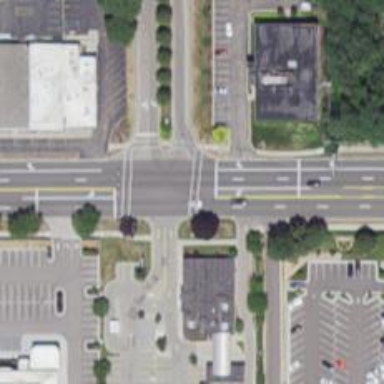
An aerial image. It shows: Marked road crossing.